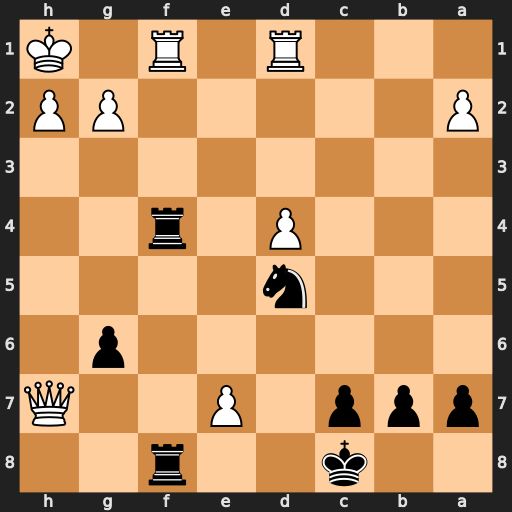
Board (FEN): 2k2r2/ppp1P2Q/6p1/3n4/3P1r2/8/P5PP/3R1R1K
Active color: b
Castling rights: -
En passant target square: -
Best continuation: Rxf1+ Rxf1 Rxf1#